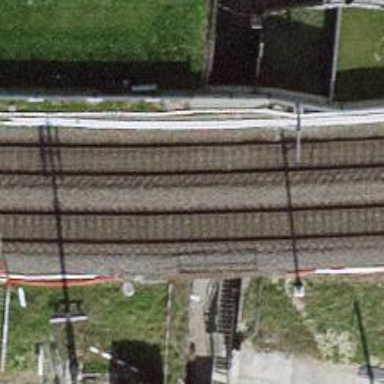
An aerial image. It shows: Single-track railway with electrified contact lines.